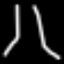
Label: The Eiffel Tower